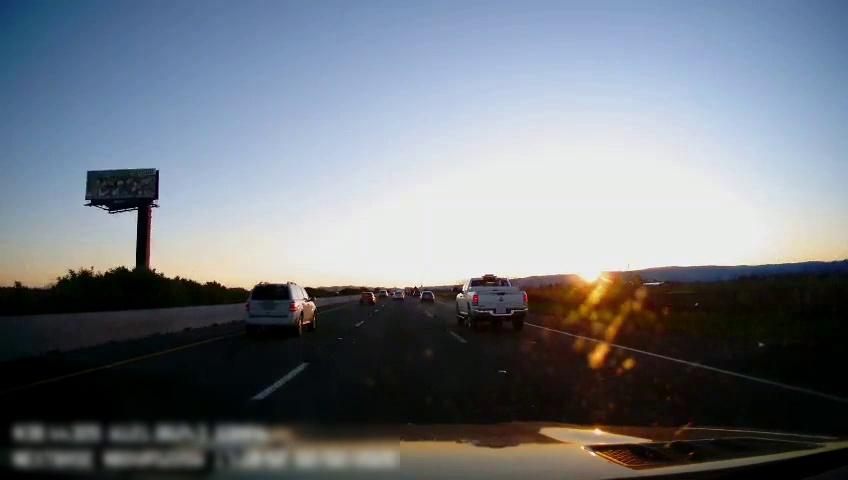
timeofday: Dusk/Dawn/Twilight
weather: Sunny
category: Drivable Space
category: Vehicles | Car
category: Vehicles | Truck
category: Vehicles | Car
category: Vehicles | SUV
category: Vehicles | Car
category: Lanes | Current Lane
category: Lanes | Alternate Lane
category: Lanes | Alternate Lane
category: Lanes | Alternate Lane